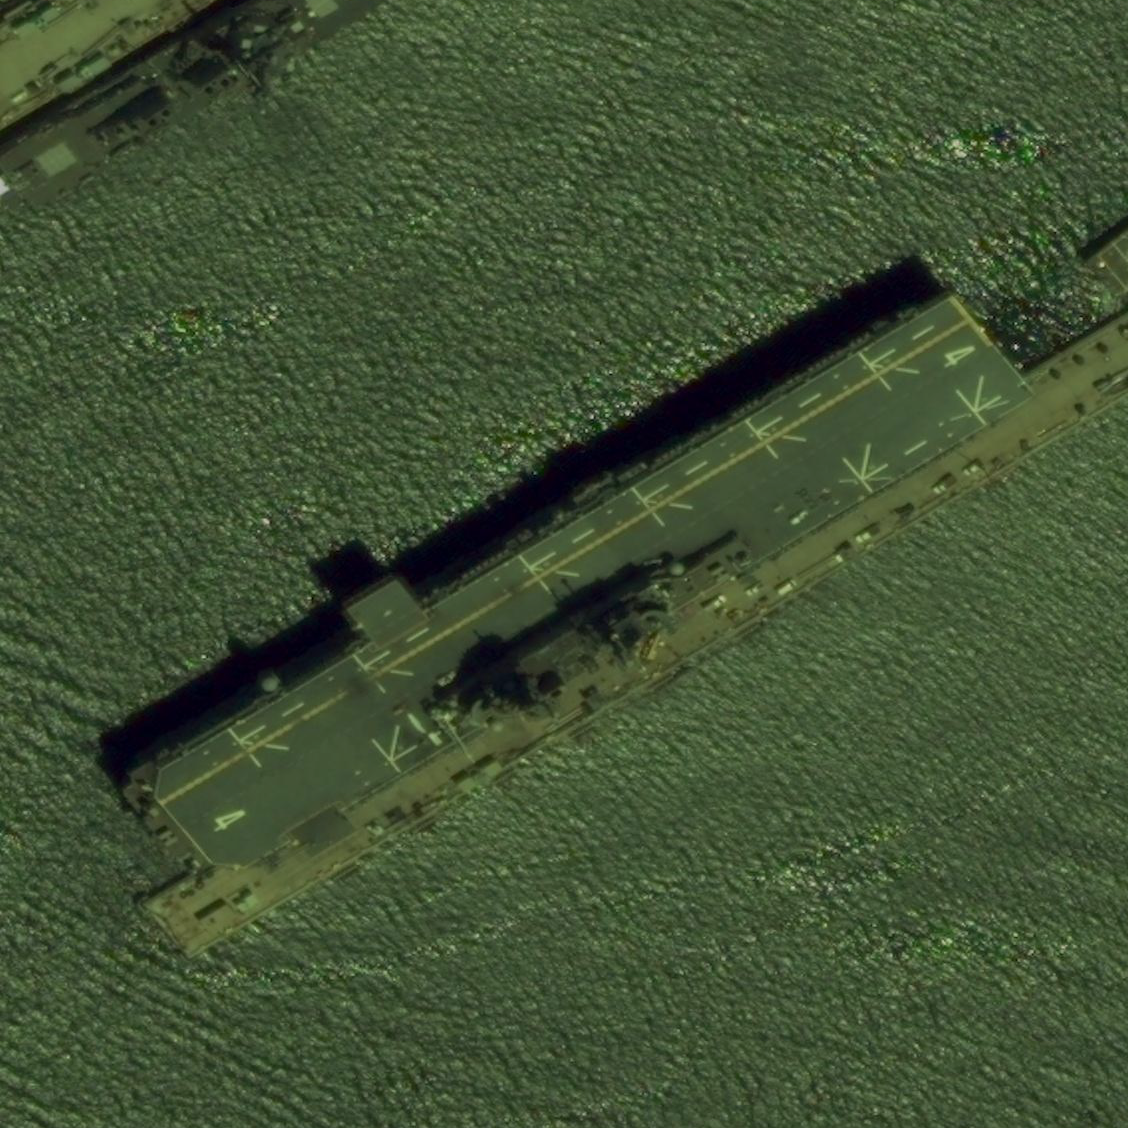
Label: assault